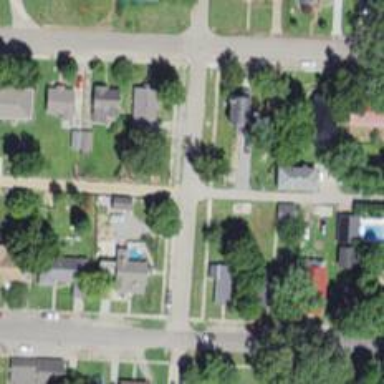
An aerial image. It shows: Alley classified as service road.